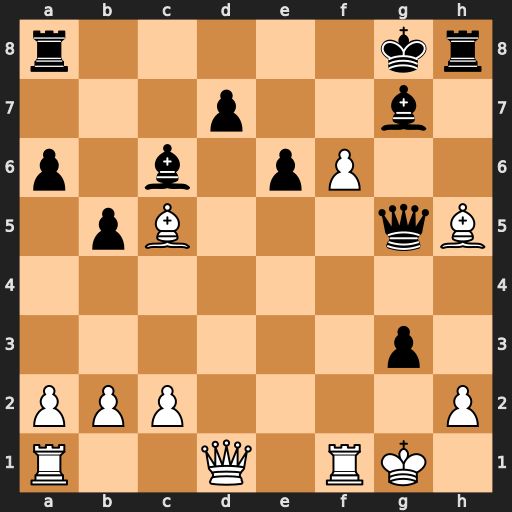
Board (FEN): r5kr/3p2b1/p1b1pP2/1pB3qB/8/6p1/PPP4P/R2Q1RK1
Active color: w
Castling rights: -
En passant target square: -
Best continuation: f7+ Kh7 Qd3+ Kh6 Be3 gxh2+ Kf2 Kxh5 Bxg5